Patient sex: F
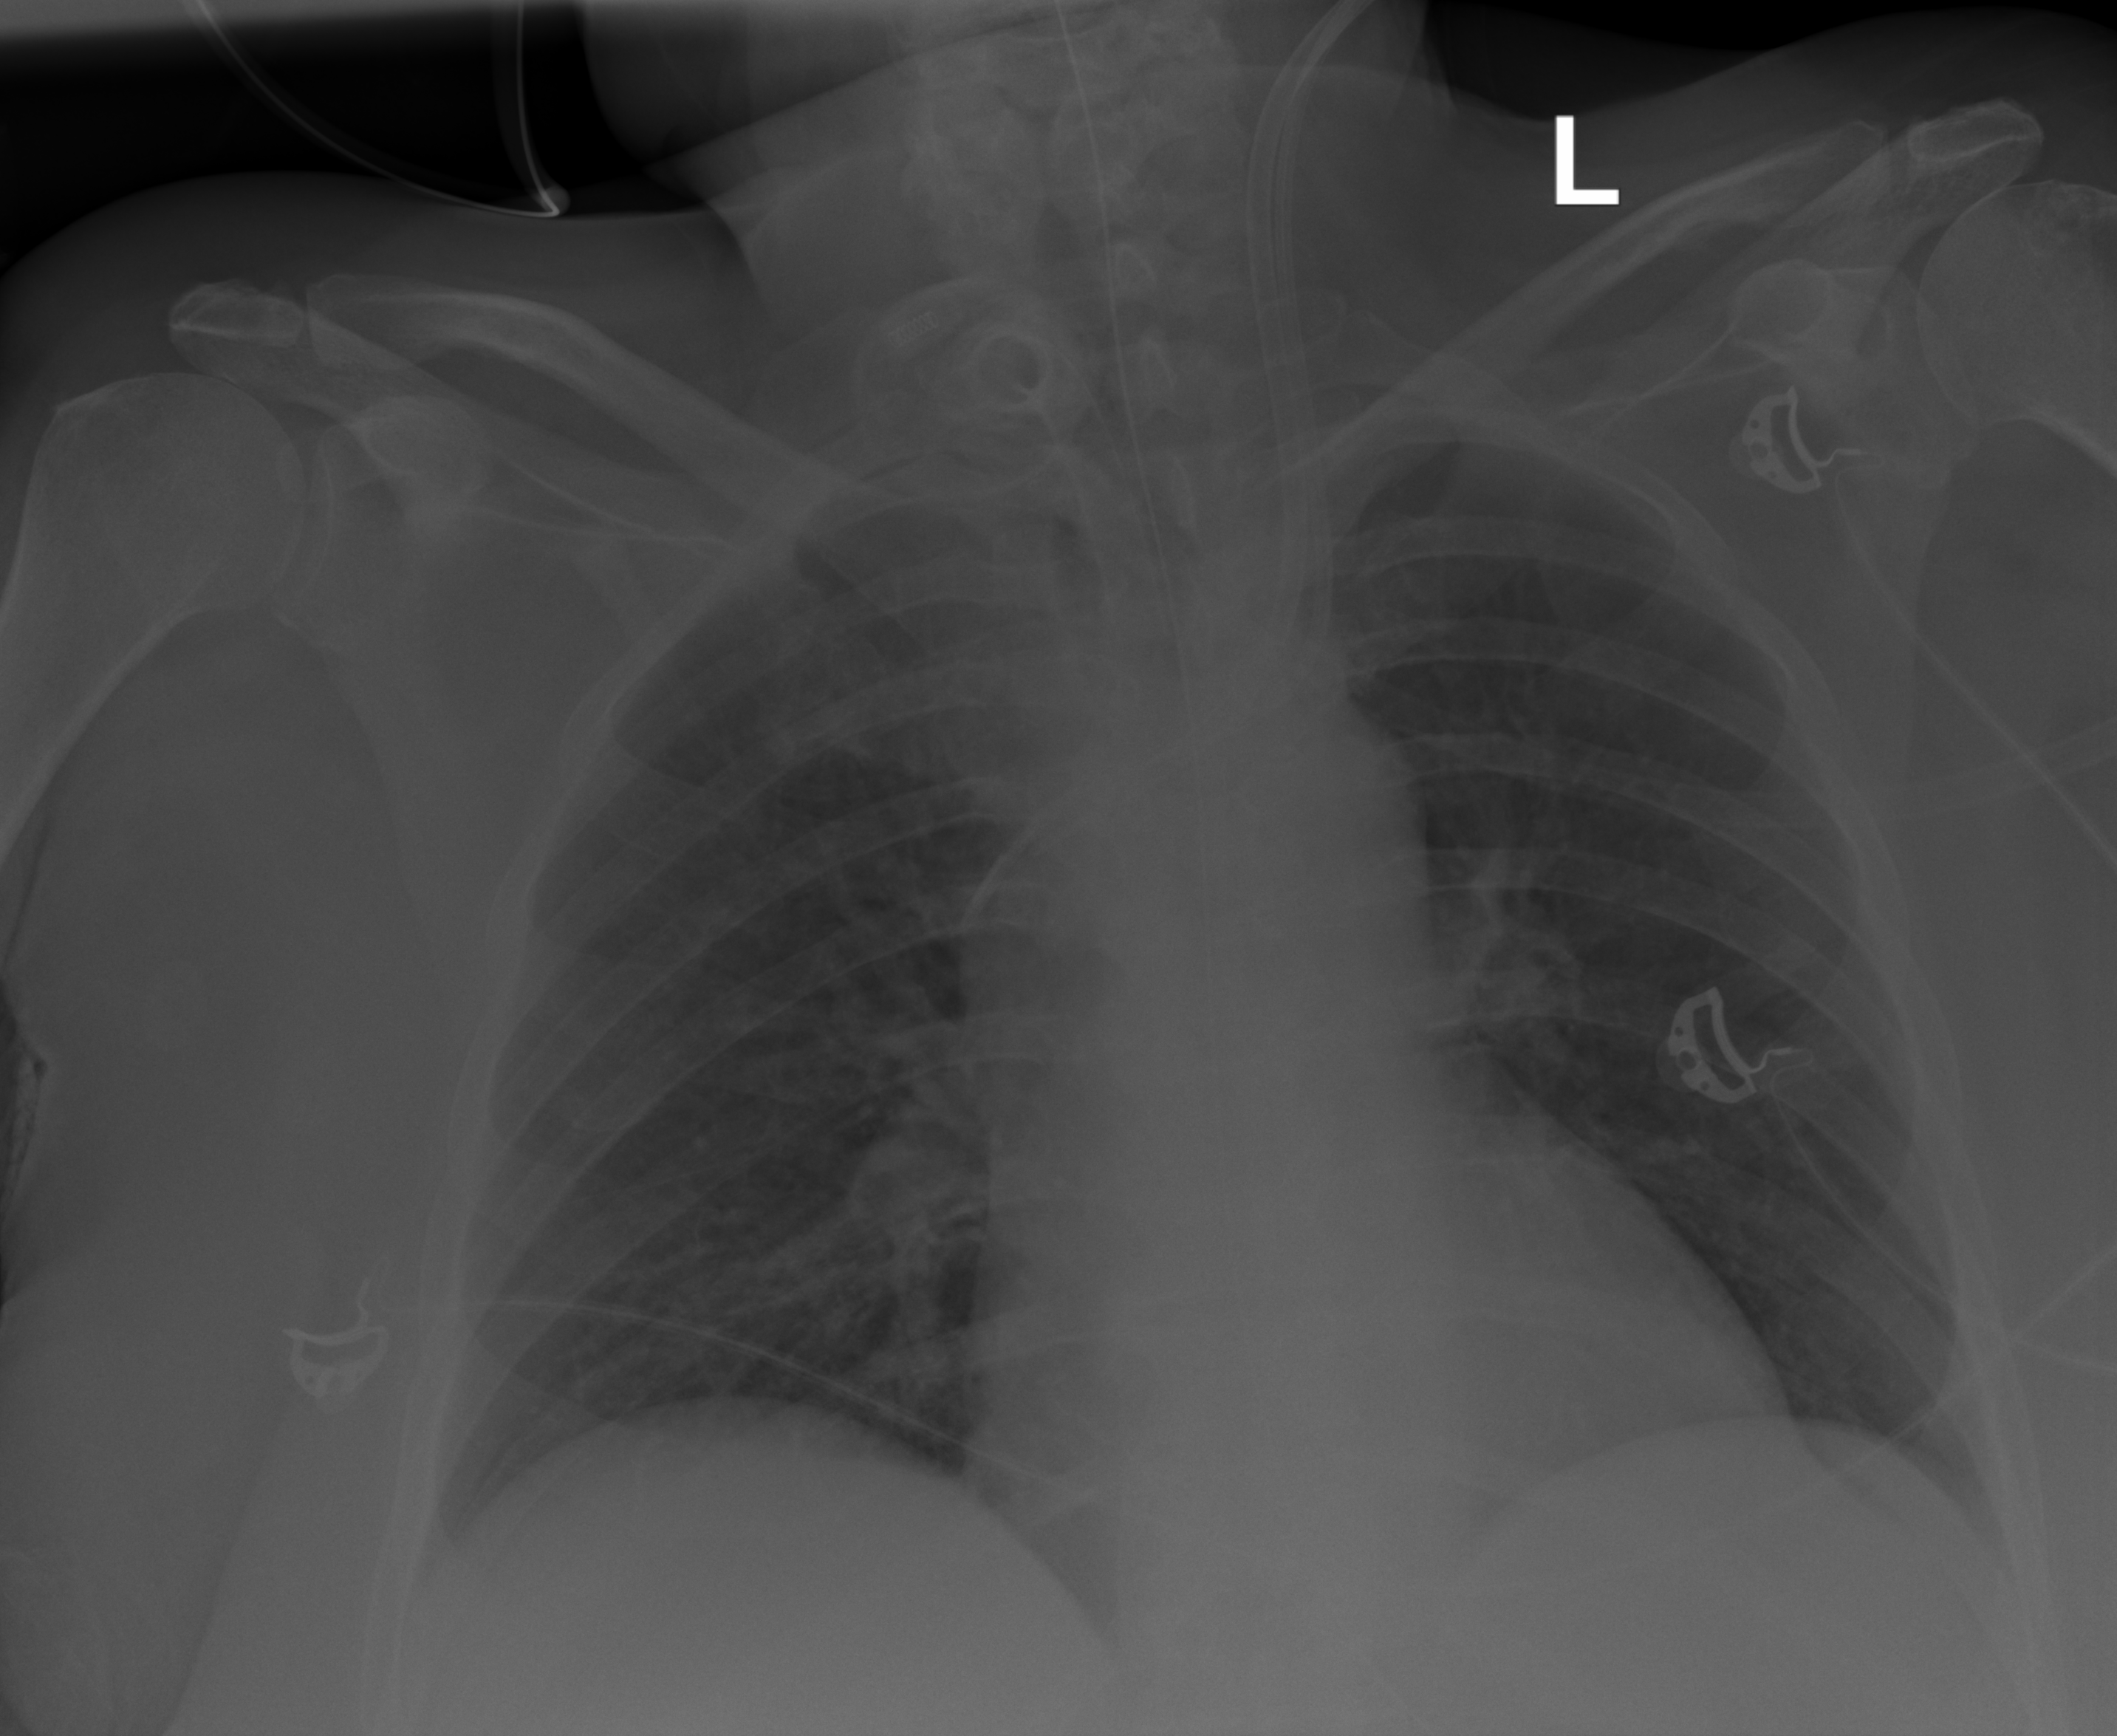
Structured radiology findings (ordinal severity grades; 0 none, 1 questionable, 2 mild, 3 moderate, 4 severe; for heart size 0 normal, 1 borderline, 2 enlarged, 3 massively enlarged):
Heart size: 0
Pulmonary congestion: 0
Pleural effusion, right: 0
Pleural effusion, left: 0
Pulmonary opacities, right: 2
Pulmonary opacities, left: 0
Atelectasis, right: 0
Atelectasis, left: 0